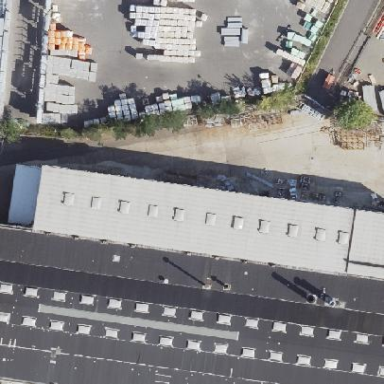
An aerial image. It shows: Industrial building.